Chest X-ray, PA view. Patient: 29 years old, sex F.
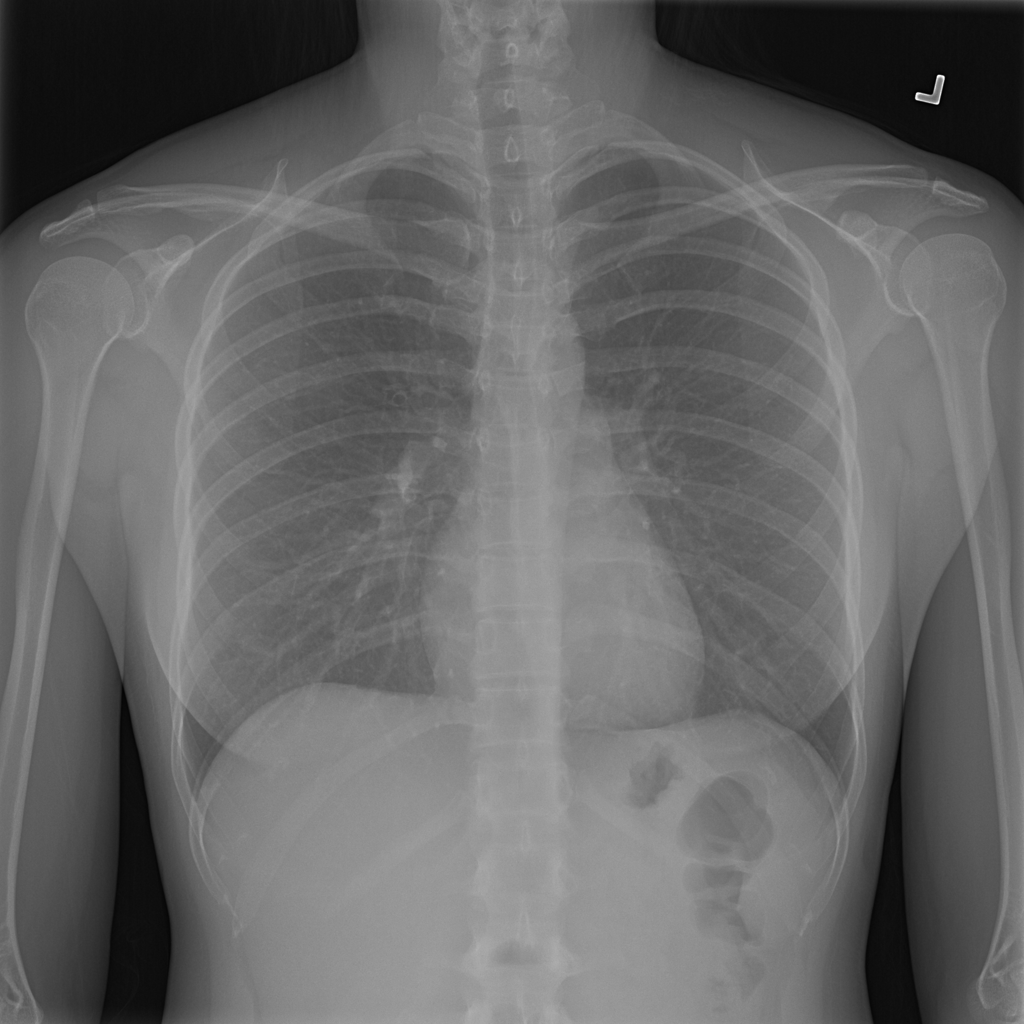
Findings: No Finding